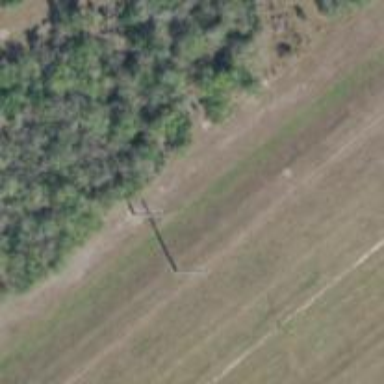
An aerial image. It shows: Power pole.